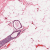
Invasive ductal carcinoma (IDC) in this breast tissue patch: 0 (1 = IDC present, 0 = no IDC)